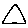
Label: triangle